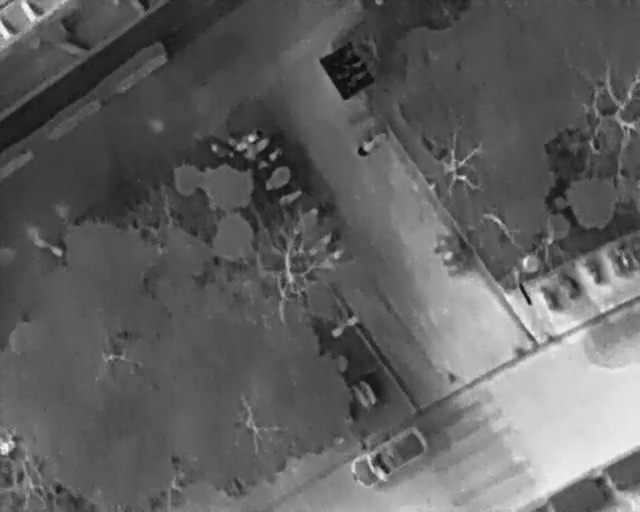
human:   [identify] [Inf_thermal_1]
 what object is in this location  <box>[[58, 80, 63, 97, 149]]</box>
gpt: <ref>1 medium car at the bottom</ref>